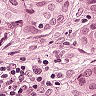
Metastatic tissue present: yes